Question: I'm looking for a Java library to solve this problem:

We know X is sparse(most of it's entries are zero), so X can be recovered by solving this:
'''
variable X;
minimize(norm(X,1)+norm(A*X - Y,2));
'''
It's a MATLAB code, matrix A and vector Y are known and I want the best X.
I saw JOptimizer, but I couldn't use it. (Doesn't have good documentation or examples).
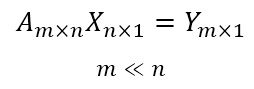
Answer: What you need is a reasonably good LP Solver.
### Possible Java LP Solver Options
1. Apache Commons (Math) Simplex Solver. See this blog post.
2. If you have access to CPLEX (not-free), its Java API would work great.
3. Also, you can look into SuanShu, a Java numerical and statistical library
4. lpSolve has a Java wrapper which can do the job.
5. Finally, JOptimizer is indeed a good option. Not sure if you looked at this example.
Hope at least one of those help.